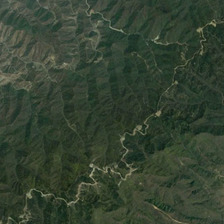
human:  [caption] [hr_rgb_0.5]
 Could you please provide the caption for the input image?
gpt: it is a piece of green mountain .

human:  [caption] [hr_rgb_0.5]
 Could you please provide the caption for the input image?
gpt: it is a piece of green mountain .

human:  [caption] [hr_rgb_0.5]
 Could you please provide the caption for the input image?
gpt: it is a piece of green mountain .

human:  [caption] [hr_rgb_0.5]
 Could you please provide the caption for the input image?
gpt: it is a piece of green mountain .

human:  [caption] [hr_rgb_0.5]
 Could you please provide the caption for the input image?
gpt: it is a piece of green mountain .